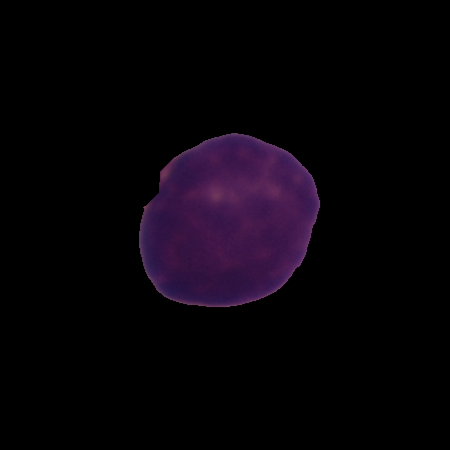
Label: healthy